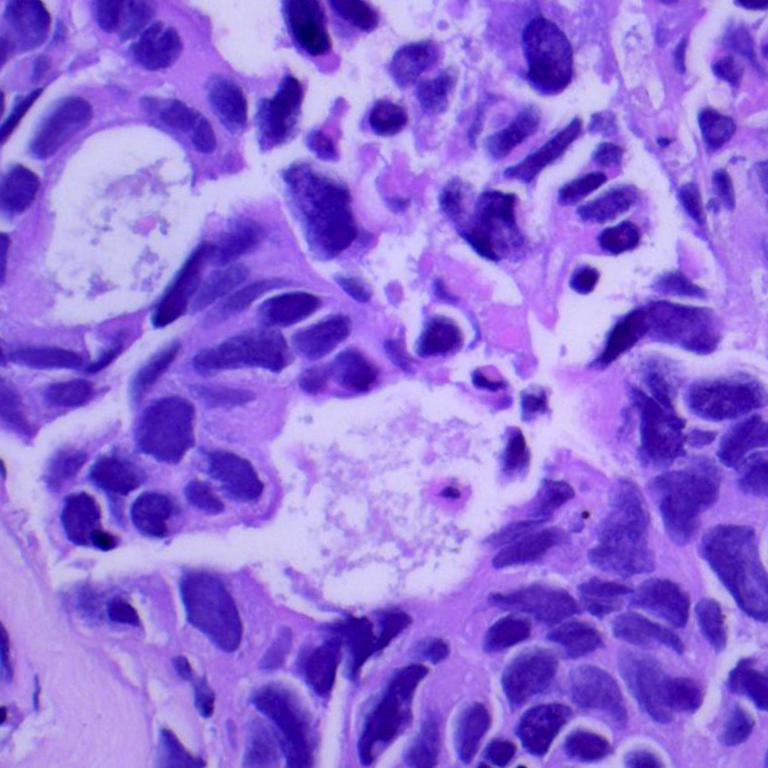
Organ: lung
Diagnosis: adenocarcinomas